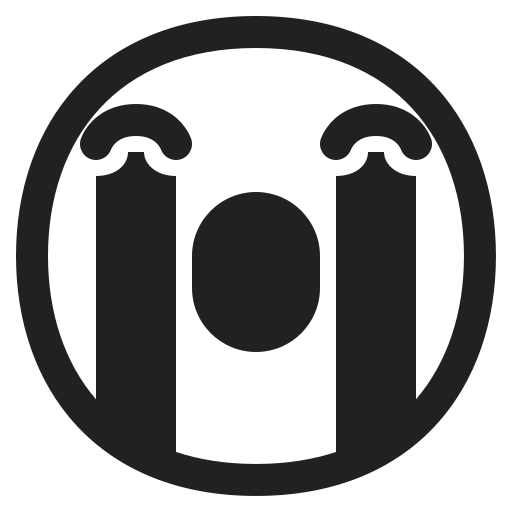
loudly crying face high contrast